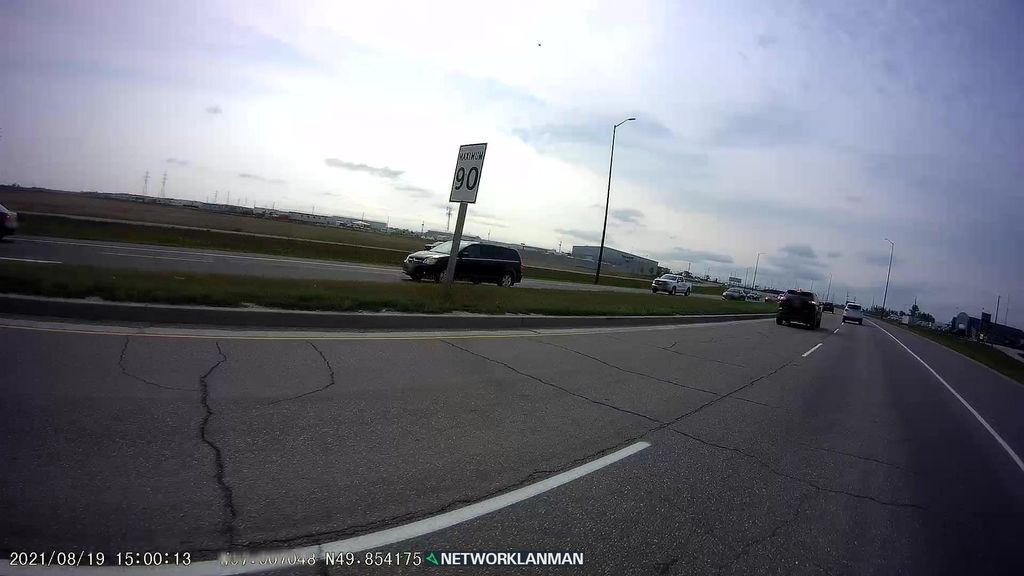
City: winnipeg